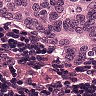
Metastatic tissue present: yes